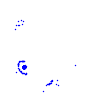
Particle: pion